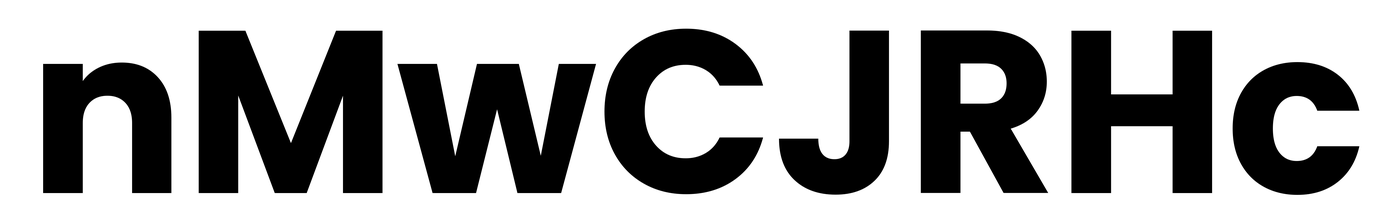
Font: Poppins-Bold